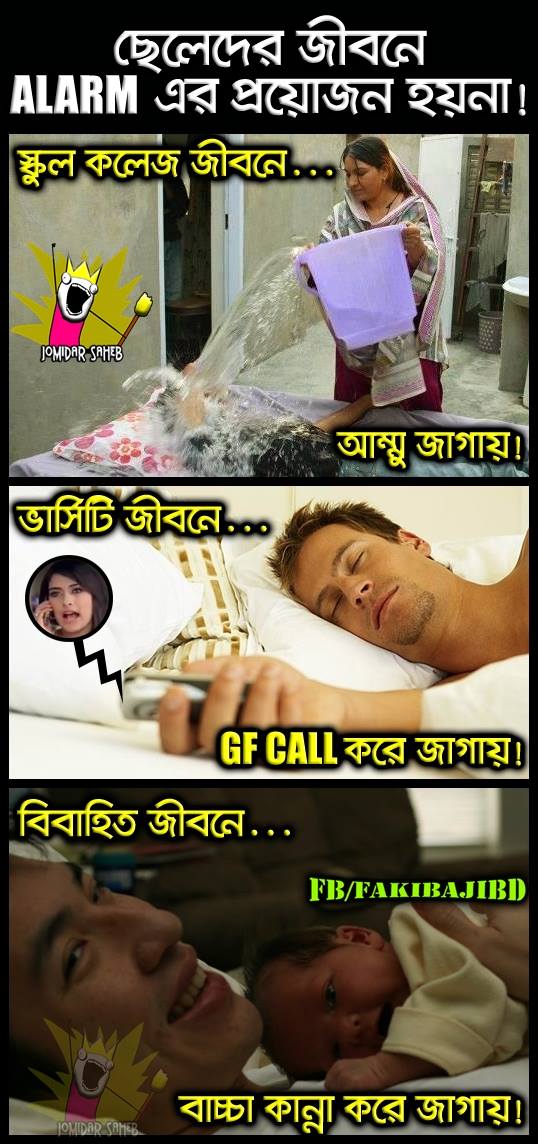
Caption: ছেলেদের জীবনে ALARM এর প্রয়োজন হয়না! স্কুল কলেজ জীবনে... আম্মু জাগায়! ভার্সিটি জীবনে... GF CALL করে জাগায়! বিবাহিত জীবনে...বাচ্চা কান্না করে জাগায়!
Label: non-hate